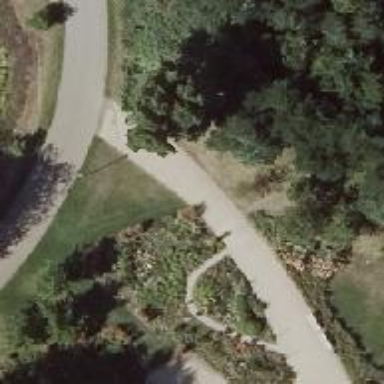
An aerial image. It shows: Compacted footway.